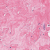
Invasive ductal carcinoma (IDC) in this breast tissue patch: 0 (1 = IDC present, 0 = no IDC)